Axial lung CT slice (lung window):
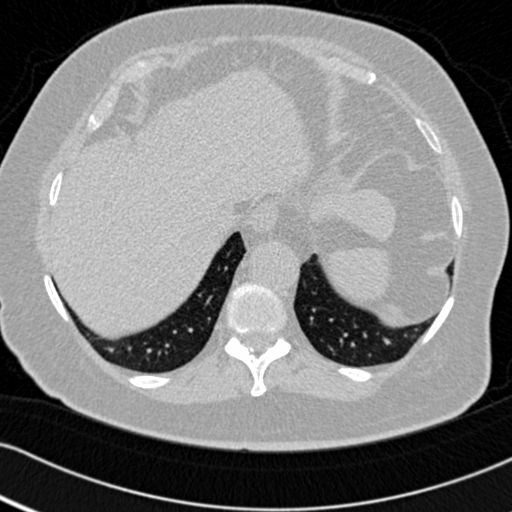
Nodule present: no